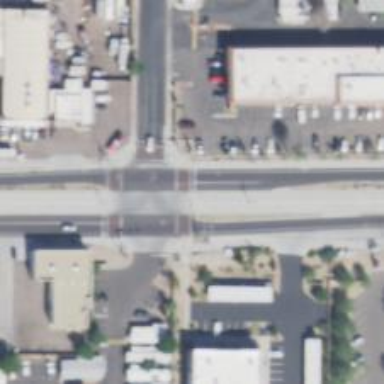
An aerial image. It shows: Solid stop line on the road.